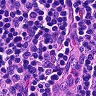
Metastatic tissue present: no